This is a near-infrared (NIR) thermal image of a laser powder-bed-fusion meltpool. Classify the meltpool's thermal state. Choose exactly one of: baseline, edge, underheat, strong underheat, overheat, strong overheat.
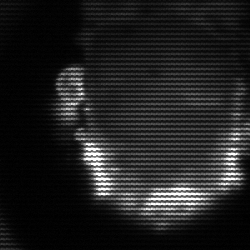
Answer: baseline